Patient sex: F
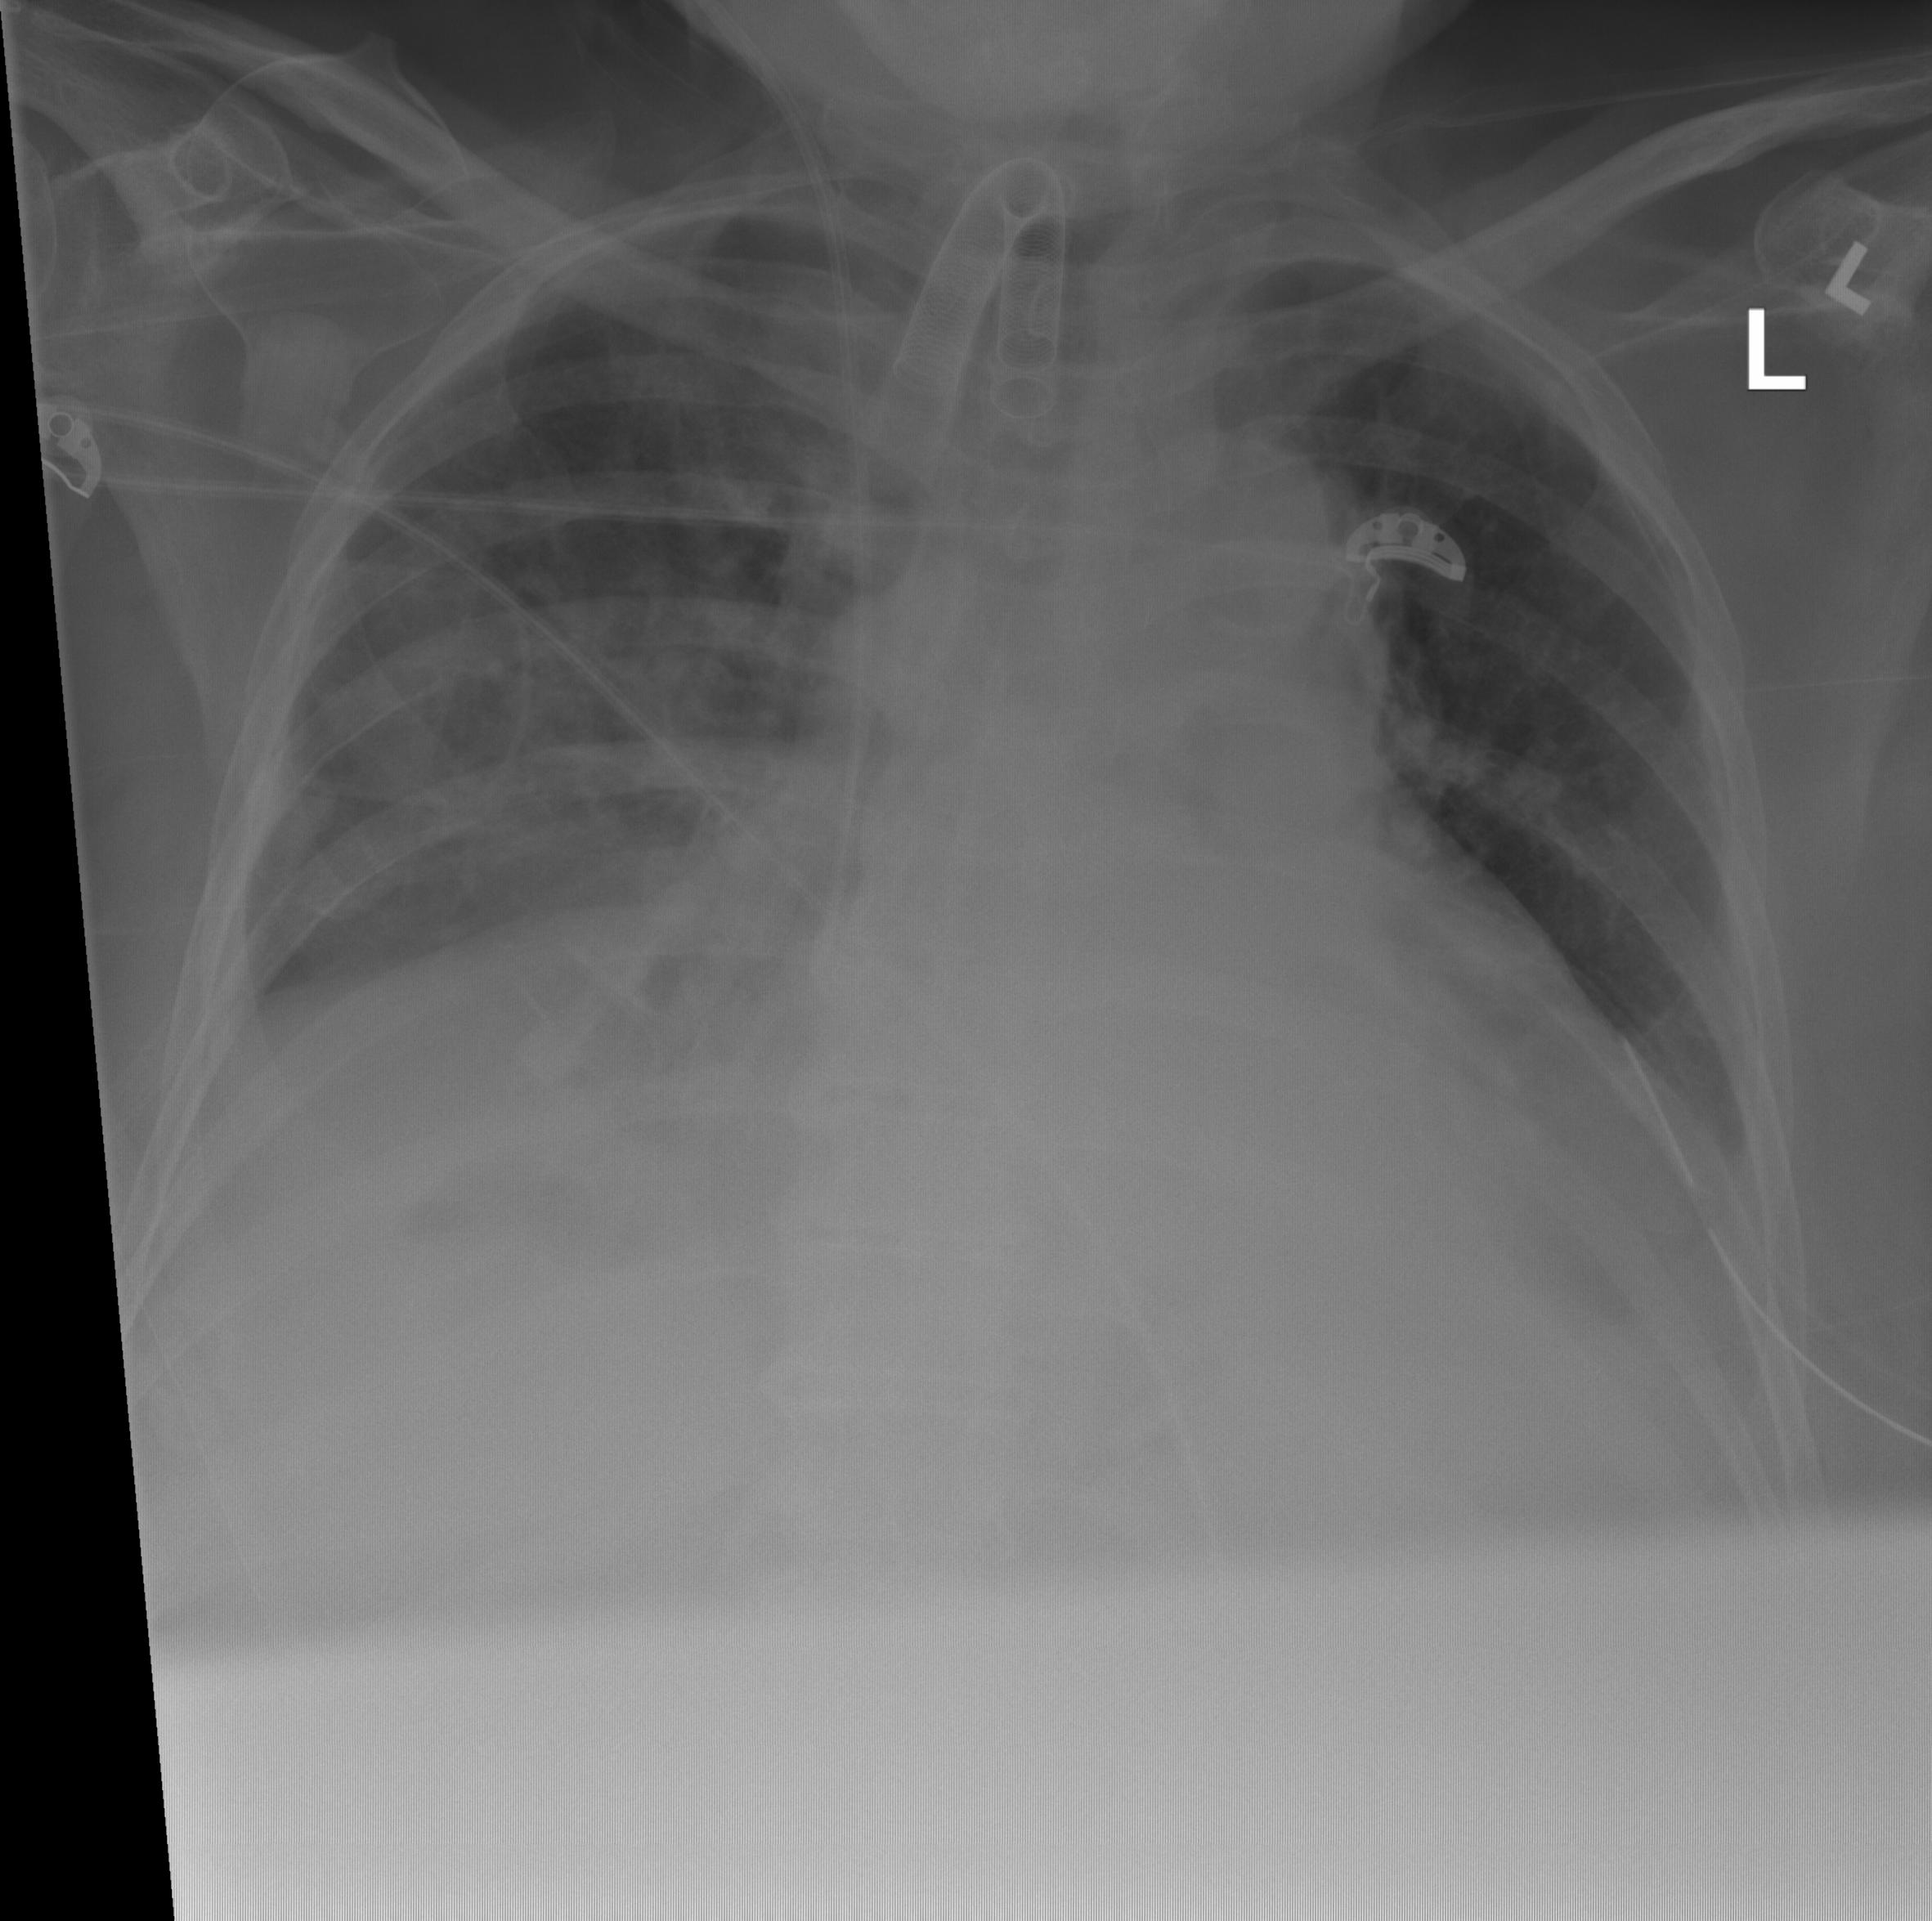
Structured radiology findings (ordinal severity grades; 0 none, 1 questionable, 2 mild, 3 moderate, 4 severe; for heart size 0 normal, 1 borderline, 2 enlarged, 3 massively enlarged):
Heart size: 2
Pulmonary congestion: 2
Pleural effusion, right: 2
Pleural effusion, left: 1
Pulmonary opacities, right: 2
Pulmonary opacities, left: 0
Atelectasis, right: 1
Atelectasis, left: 2